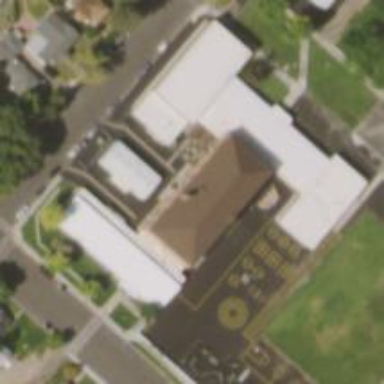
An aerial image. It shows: School.